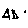
Label: triangle